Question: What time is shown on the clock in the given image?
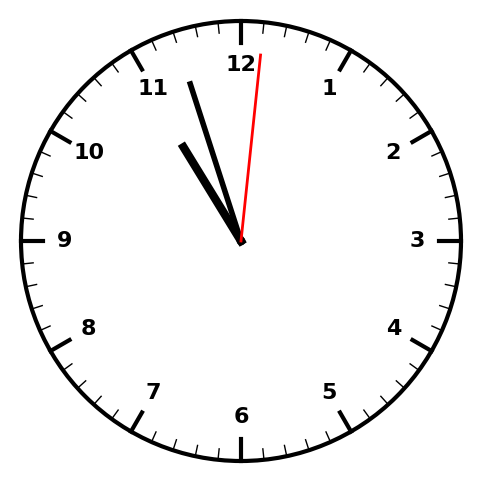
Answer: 10:57:01